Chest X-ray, AP view. Patient: 55 years old, sex M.
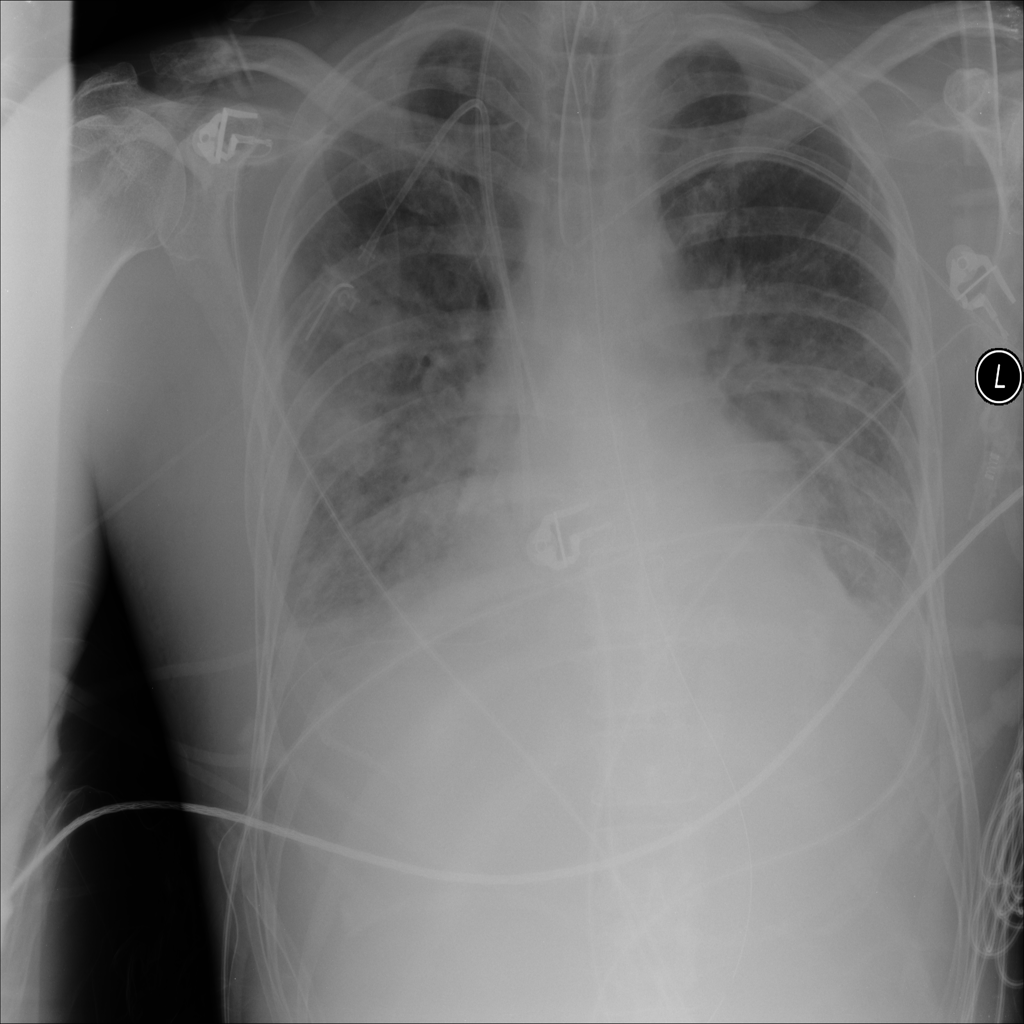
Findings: Effusion, Infiltration